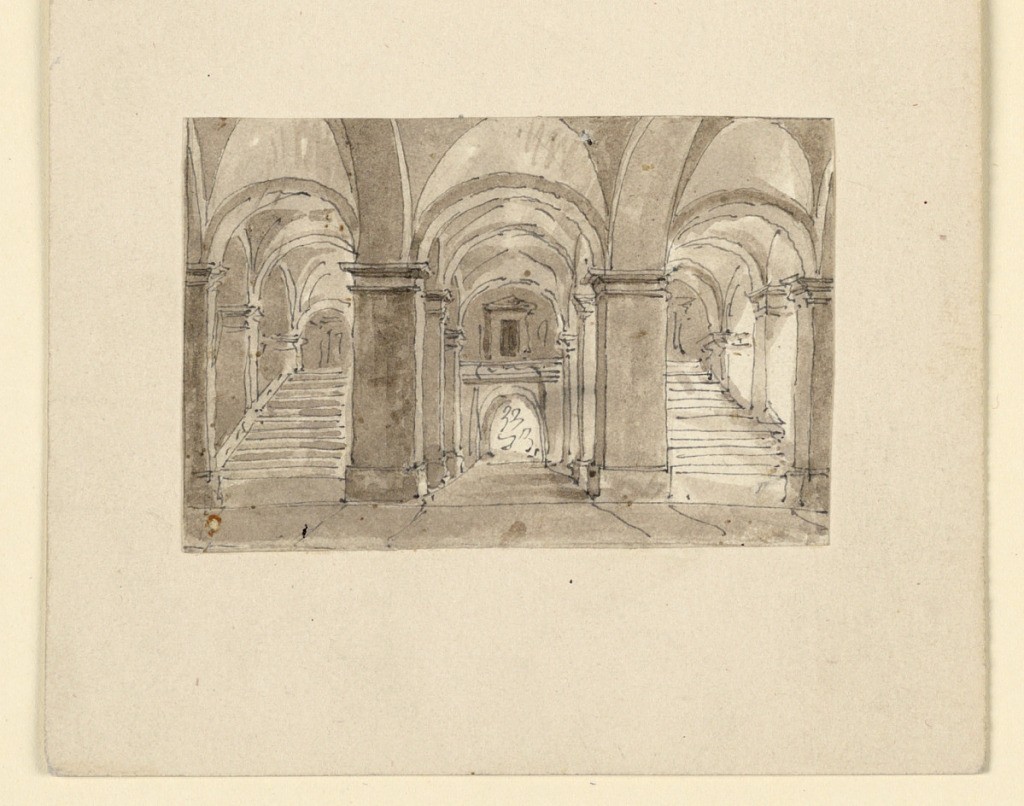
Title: Stage Design, Staircase in Palace
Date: early 19th century
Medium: Pen and sepia ink, brush and wash on paper
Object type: Drawing
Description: Horizontal rectangle. Staircase with two flights leading up on either side of door in the middle, vaulted ceilings.